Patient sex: M
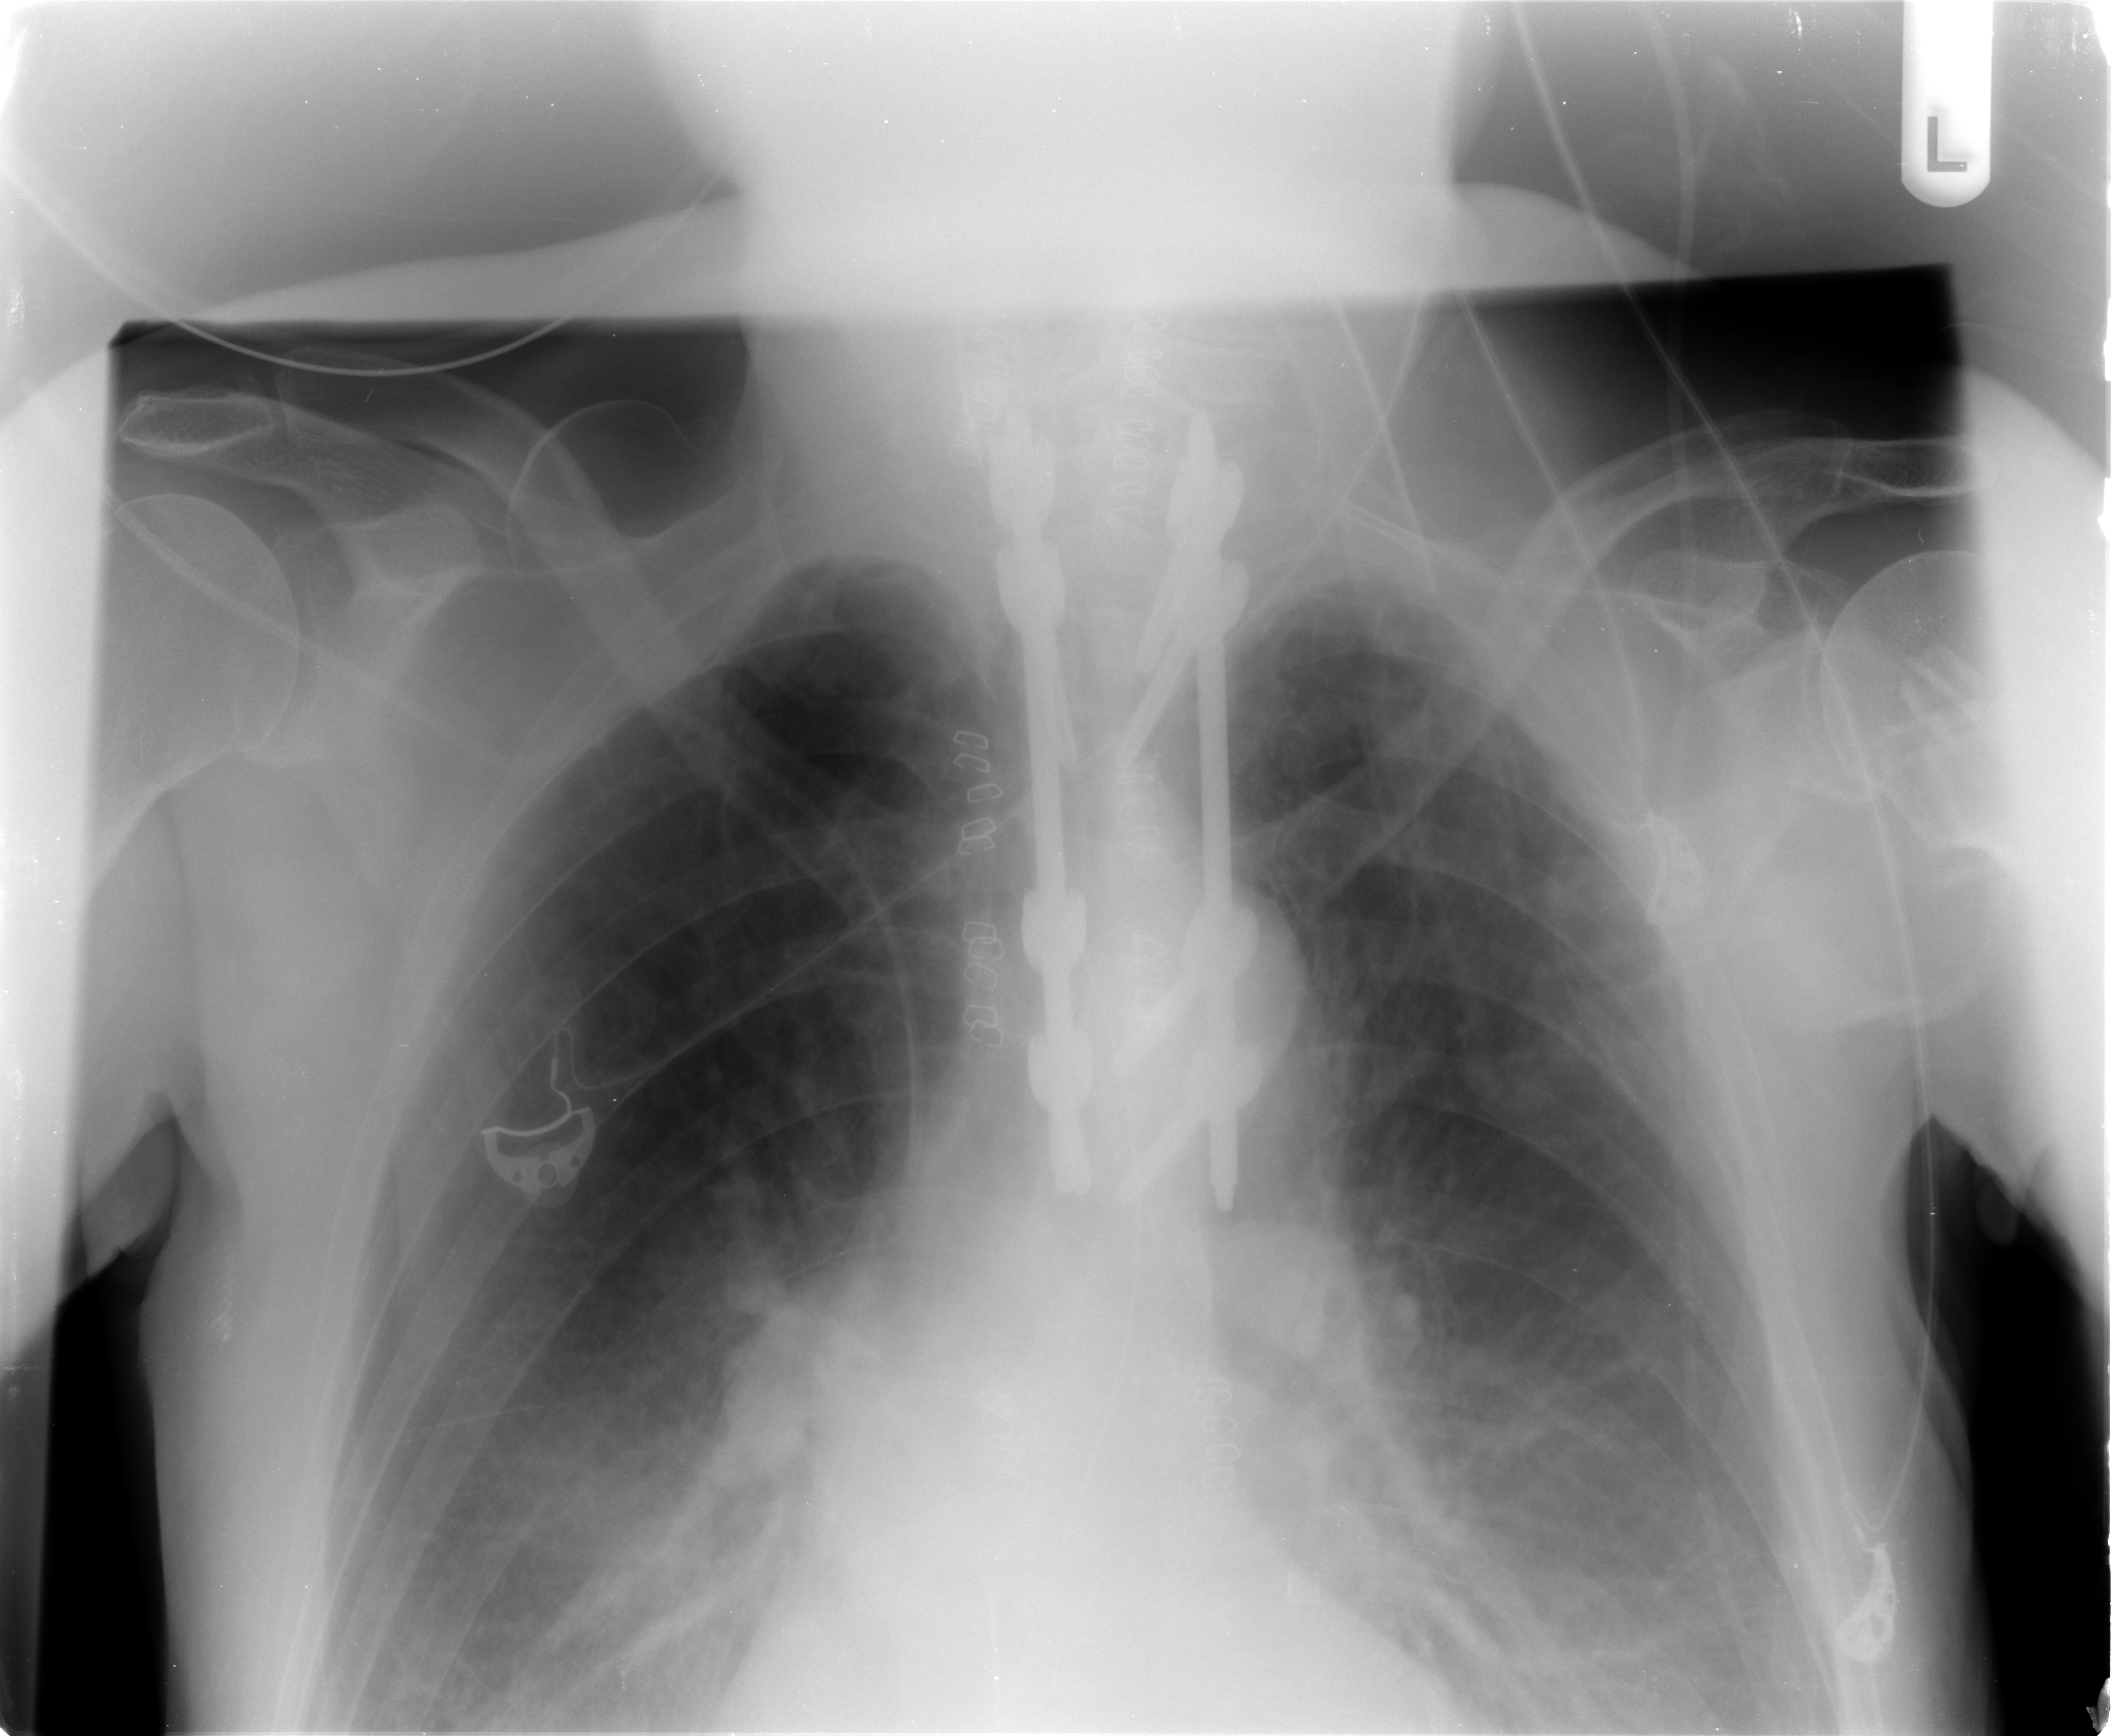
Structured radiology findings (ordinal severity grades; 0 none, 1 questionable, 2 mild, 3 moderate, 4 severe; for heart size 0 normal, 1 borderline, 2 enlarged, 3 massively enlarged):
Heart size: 2
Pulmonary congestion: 2
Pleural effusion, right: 2
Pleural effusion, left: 2
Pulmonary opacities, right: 2
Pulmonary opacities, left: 2
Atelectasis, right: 2
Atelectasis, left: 2